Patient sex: F
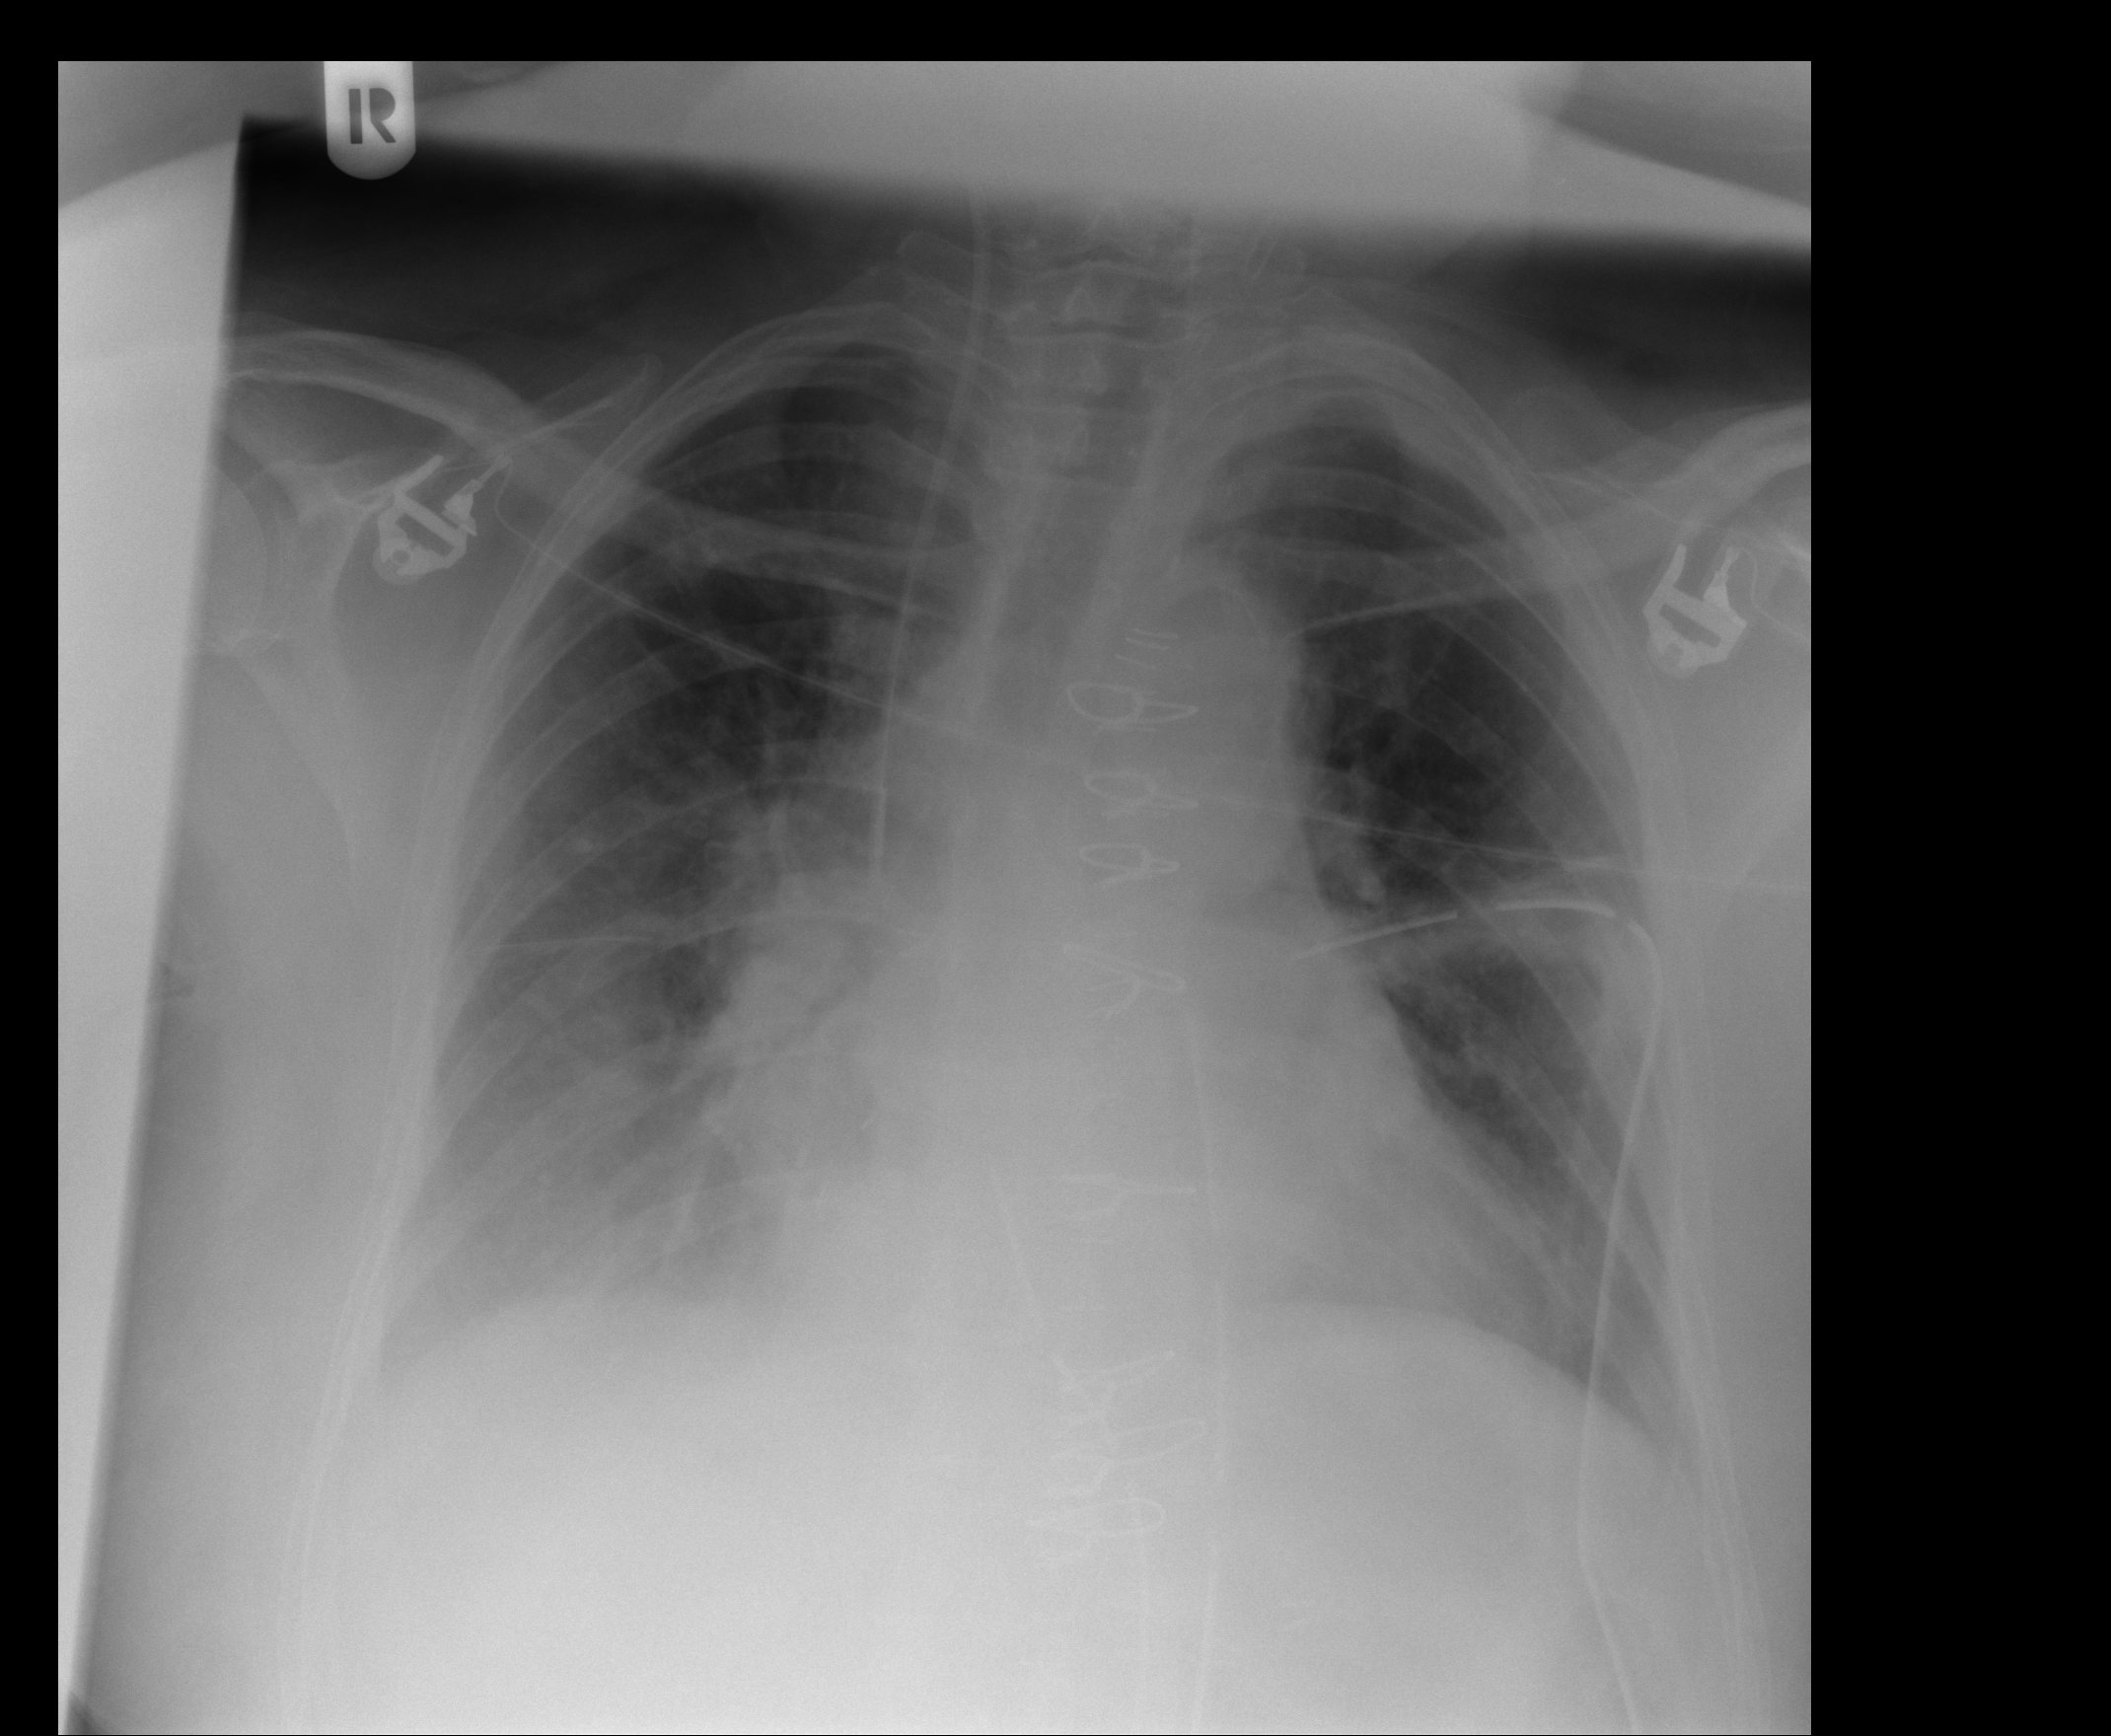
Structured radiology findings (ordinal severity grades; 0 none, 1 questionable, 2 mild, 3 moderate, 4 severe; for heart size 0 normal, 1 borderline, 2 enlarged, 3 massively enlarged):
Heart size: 0
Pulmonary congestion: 0
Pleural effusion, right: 2
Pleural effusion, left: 1
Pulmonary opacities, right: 2
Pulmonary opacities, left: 0
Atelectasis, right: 2
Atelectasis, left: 2